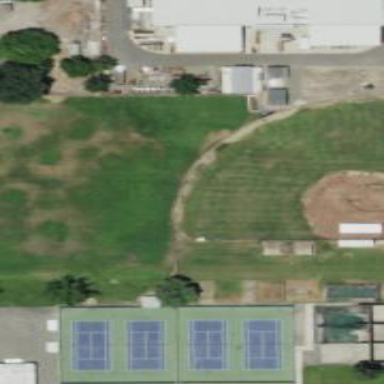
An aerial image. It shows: Baseball pitch for leisure and sports activities.